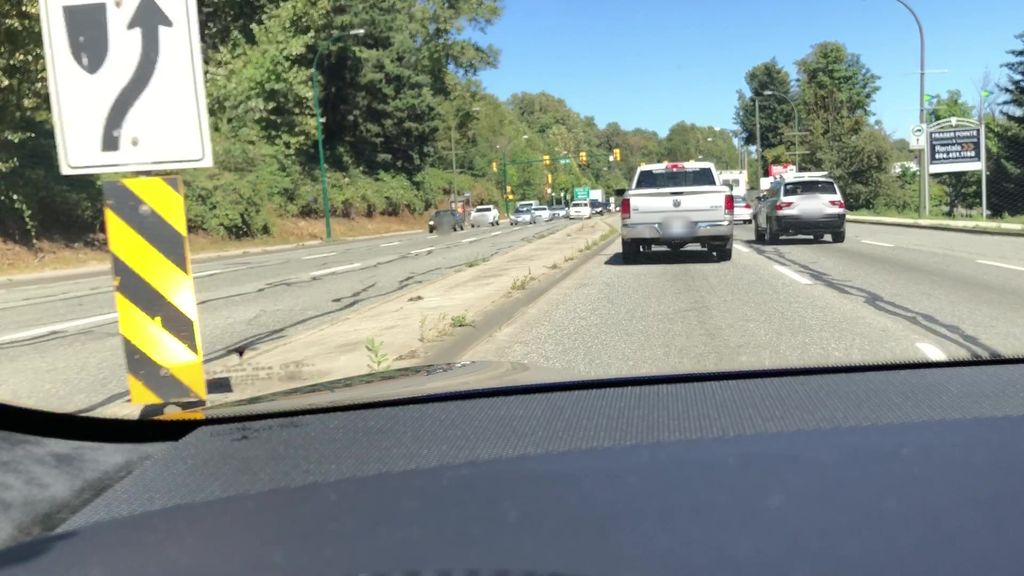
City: vancouver